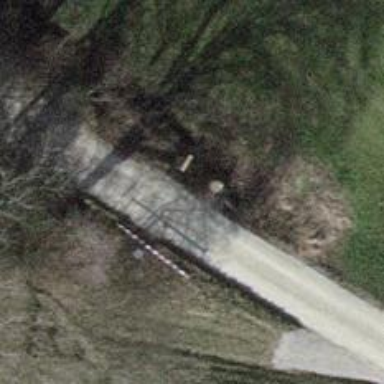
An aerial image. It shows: Lift gate barrier.